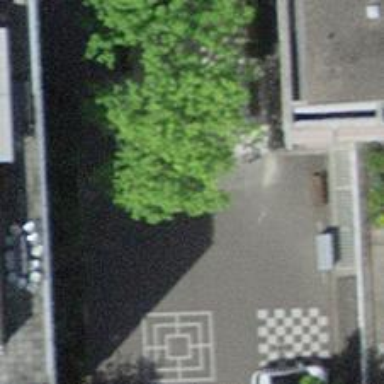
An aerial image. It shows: Basketball court with asphalt surface.